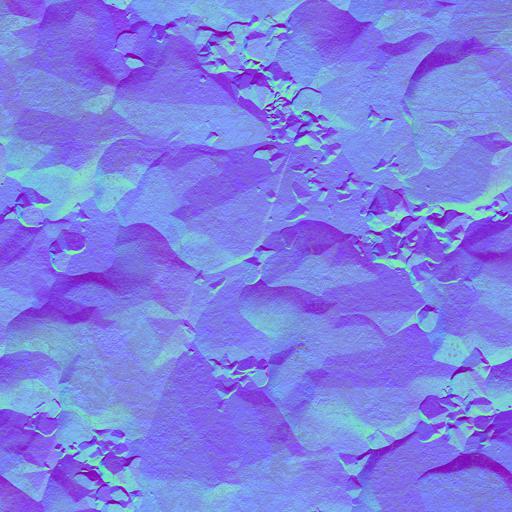
cliff mountain rock stone